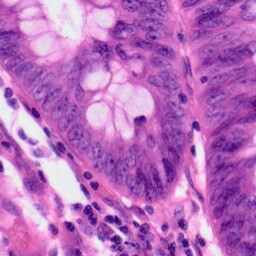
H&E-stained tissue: Colon